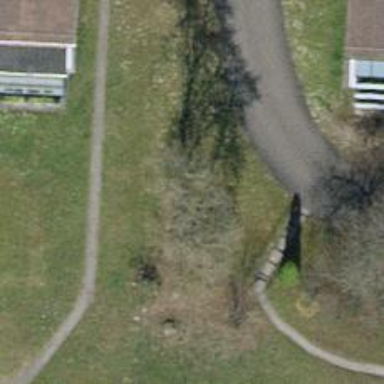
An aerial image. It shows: Urban tree adds touch of nature to the surroundings.